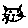
Label: cat